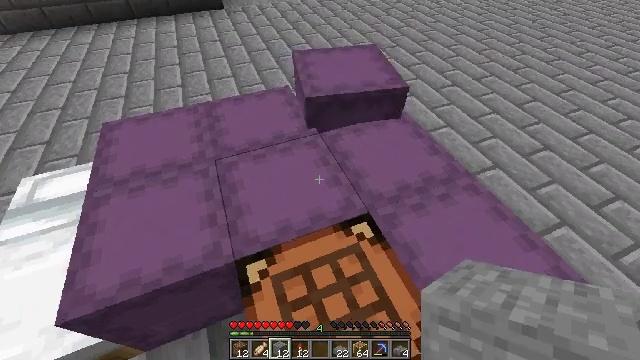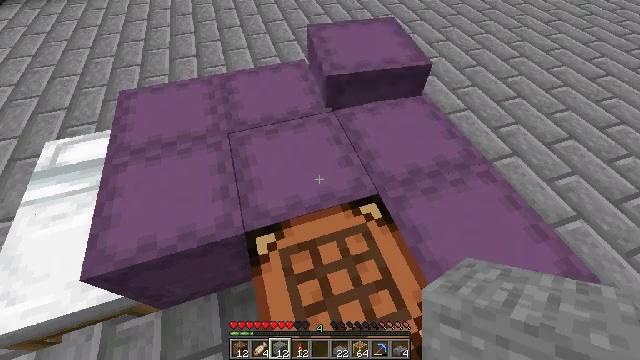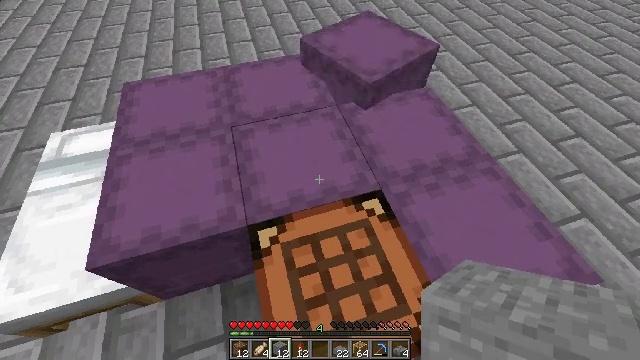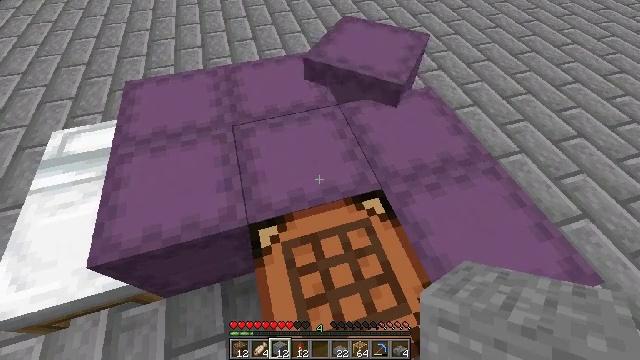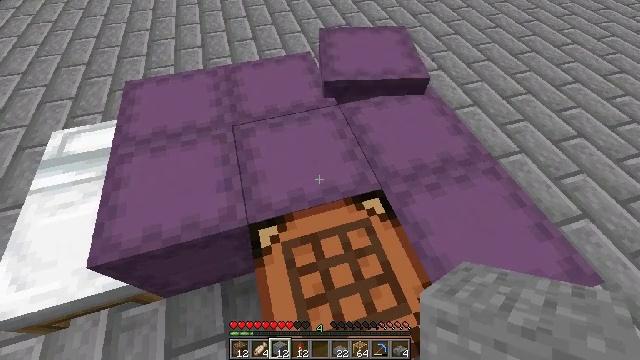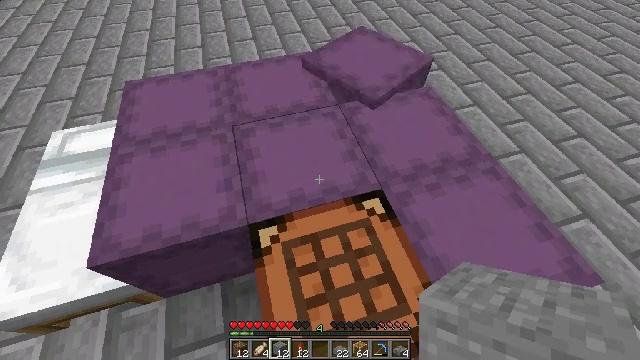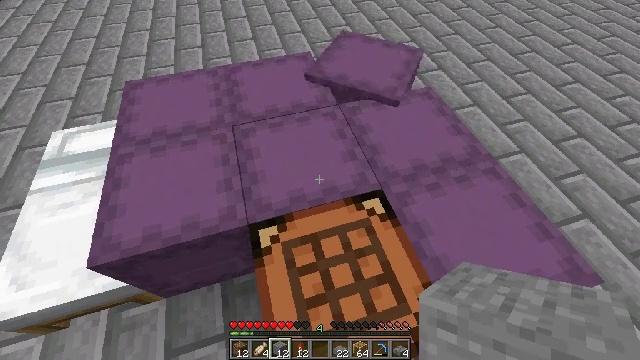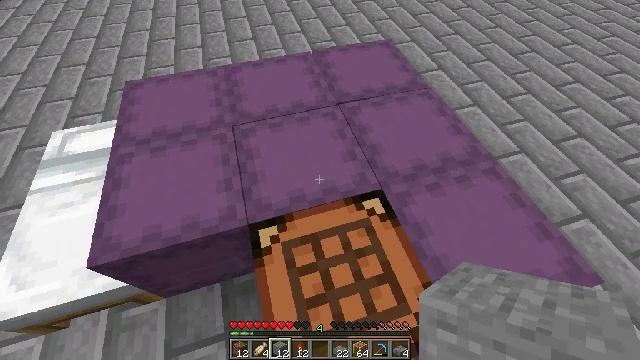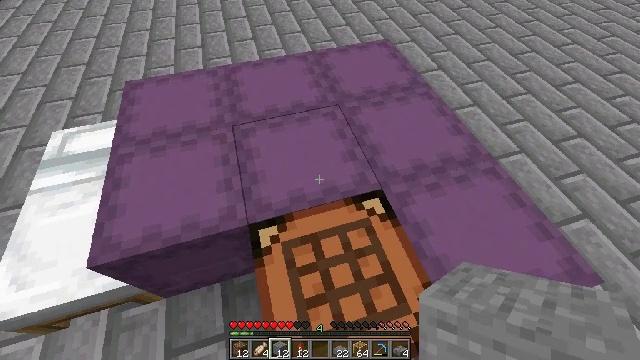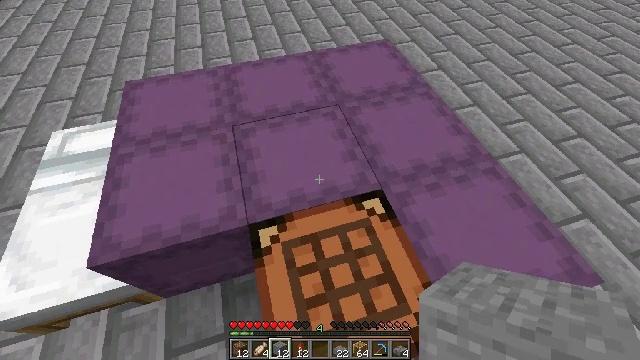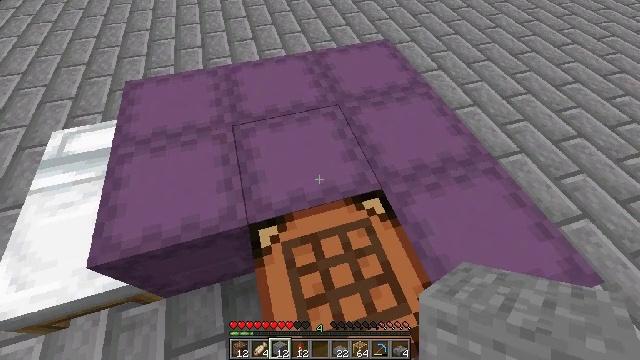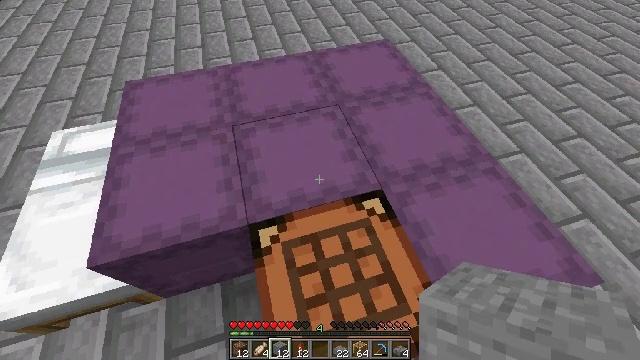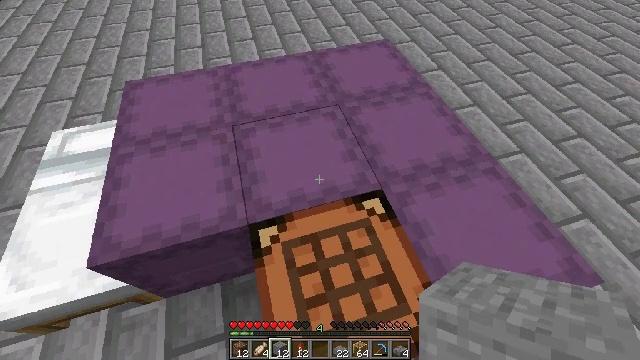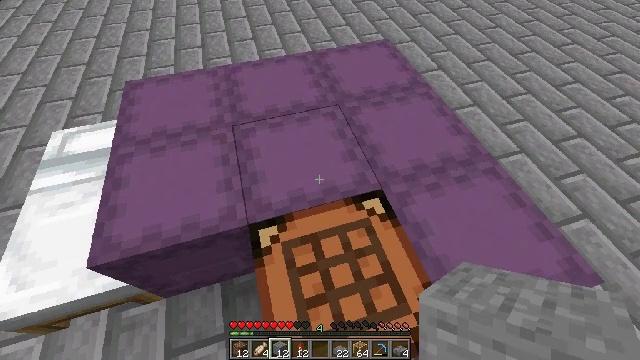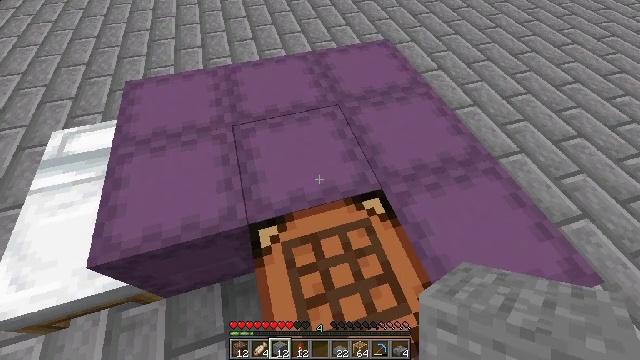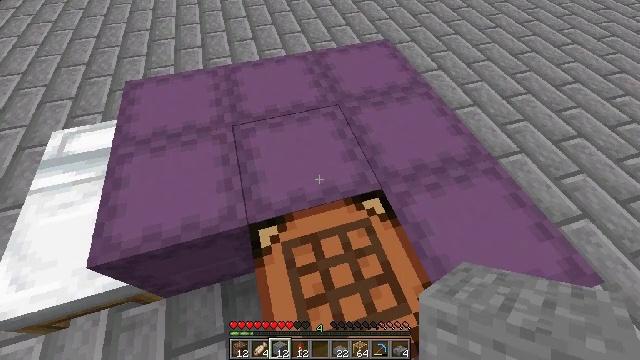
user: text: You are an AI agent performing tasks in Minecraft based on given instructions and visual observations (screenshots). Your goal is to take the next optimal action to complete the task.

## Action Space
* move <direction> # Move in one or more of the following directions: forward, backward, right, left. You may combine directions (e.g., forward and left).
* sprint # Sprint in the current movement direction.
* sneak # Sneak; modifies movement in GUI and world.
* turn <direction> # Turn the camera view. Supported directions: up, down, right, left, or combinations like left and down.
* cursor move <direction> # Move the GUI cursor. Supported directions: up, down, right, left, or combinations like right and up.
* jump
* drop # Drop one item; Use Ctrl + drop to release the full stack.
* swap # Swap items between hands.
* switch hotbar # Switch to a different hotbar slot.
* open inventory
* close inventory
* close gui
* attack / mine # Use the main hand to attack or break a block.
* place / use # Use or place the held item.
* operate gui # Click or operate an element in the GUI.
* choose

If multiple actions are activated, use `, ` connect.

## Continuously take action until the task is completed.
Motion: motion action
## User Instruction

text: Attack the shulker box to pick it up.
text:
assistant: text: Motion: turn left and down
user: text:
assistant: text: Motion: turn left and down
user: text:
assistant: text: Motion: no_op
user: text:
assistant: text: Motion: no_op
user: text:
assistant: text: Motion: no_op
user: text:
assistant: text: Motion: no_op
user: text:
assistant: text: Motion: no_op
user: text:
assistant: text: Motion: no_op
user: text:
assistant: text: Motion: no_op
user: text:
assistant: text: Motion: no_op
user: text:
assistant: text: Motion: no_op
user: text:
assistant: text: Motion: no_op
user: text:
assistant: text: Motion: no_op
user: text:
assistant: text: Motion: no_op
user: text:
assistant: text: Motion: no_op
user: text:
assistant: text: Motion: no_op
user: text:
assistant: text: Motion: no_op
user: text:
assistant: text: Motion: no_op
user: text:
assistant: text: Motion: no_op
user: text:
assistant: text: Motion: no_op
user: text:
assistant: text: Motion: no_op
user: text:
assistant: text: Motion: no_op
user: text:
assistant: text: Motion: no_op
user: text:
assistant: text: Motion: no_op
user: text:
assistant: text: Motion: no_op
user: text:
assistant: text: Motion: no_op
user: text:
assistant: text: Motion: no_op
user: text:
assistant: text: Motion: no_op
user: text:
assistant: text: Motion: no_op
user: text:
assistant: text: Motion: no_op